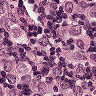
Metastatic tissue present: yes